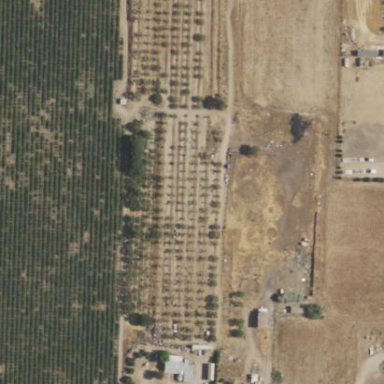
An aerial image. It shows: Orchard.